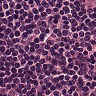
Metastatic tissue present: no